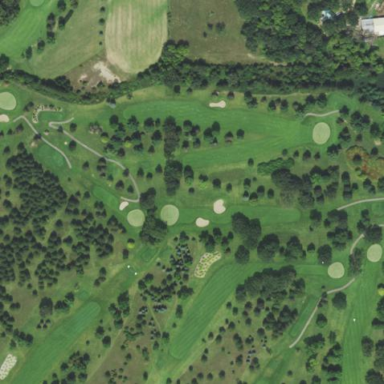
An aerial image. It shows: Rough grassy area used for golf.